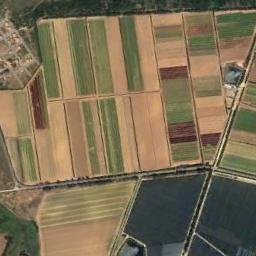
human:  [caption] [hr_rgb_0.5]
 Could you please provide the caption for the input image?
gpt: Some rectangular farmlands of different colors are arranged in neat rows .

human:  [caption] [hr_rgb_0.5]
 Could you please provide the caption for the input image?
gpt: There are many rectangular farmlands of different shades .

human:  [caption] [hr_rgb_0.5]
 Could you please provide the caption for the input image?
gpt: Many neatly arranged green, Brown, Tan and turquoise mixed-sized rectangular farmlands with buildings in the fields .

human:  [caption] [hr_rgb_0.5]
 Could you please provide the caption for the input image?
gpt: There are some green and bare rectangular farmland .

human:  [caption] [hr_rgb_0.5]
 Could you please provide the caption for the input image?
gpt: There are some yellow rectangular farmlands and green ones .